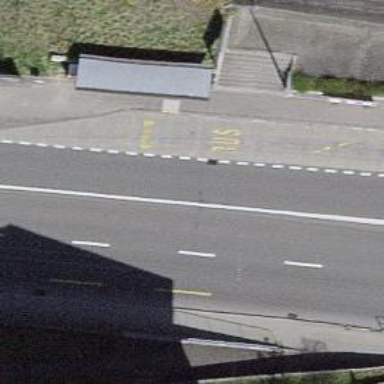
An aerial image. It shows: Bus stop for trolleybuses with designated stop position for public transport.